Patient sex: M
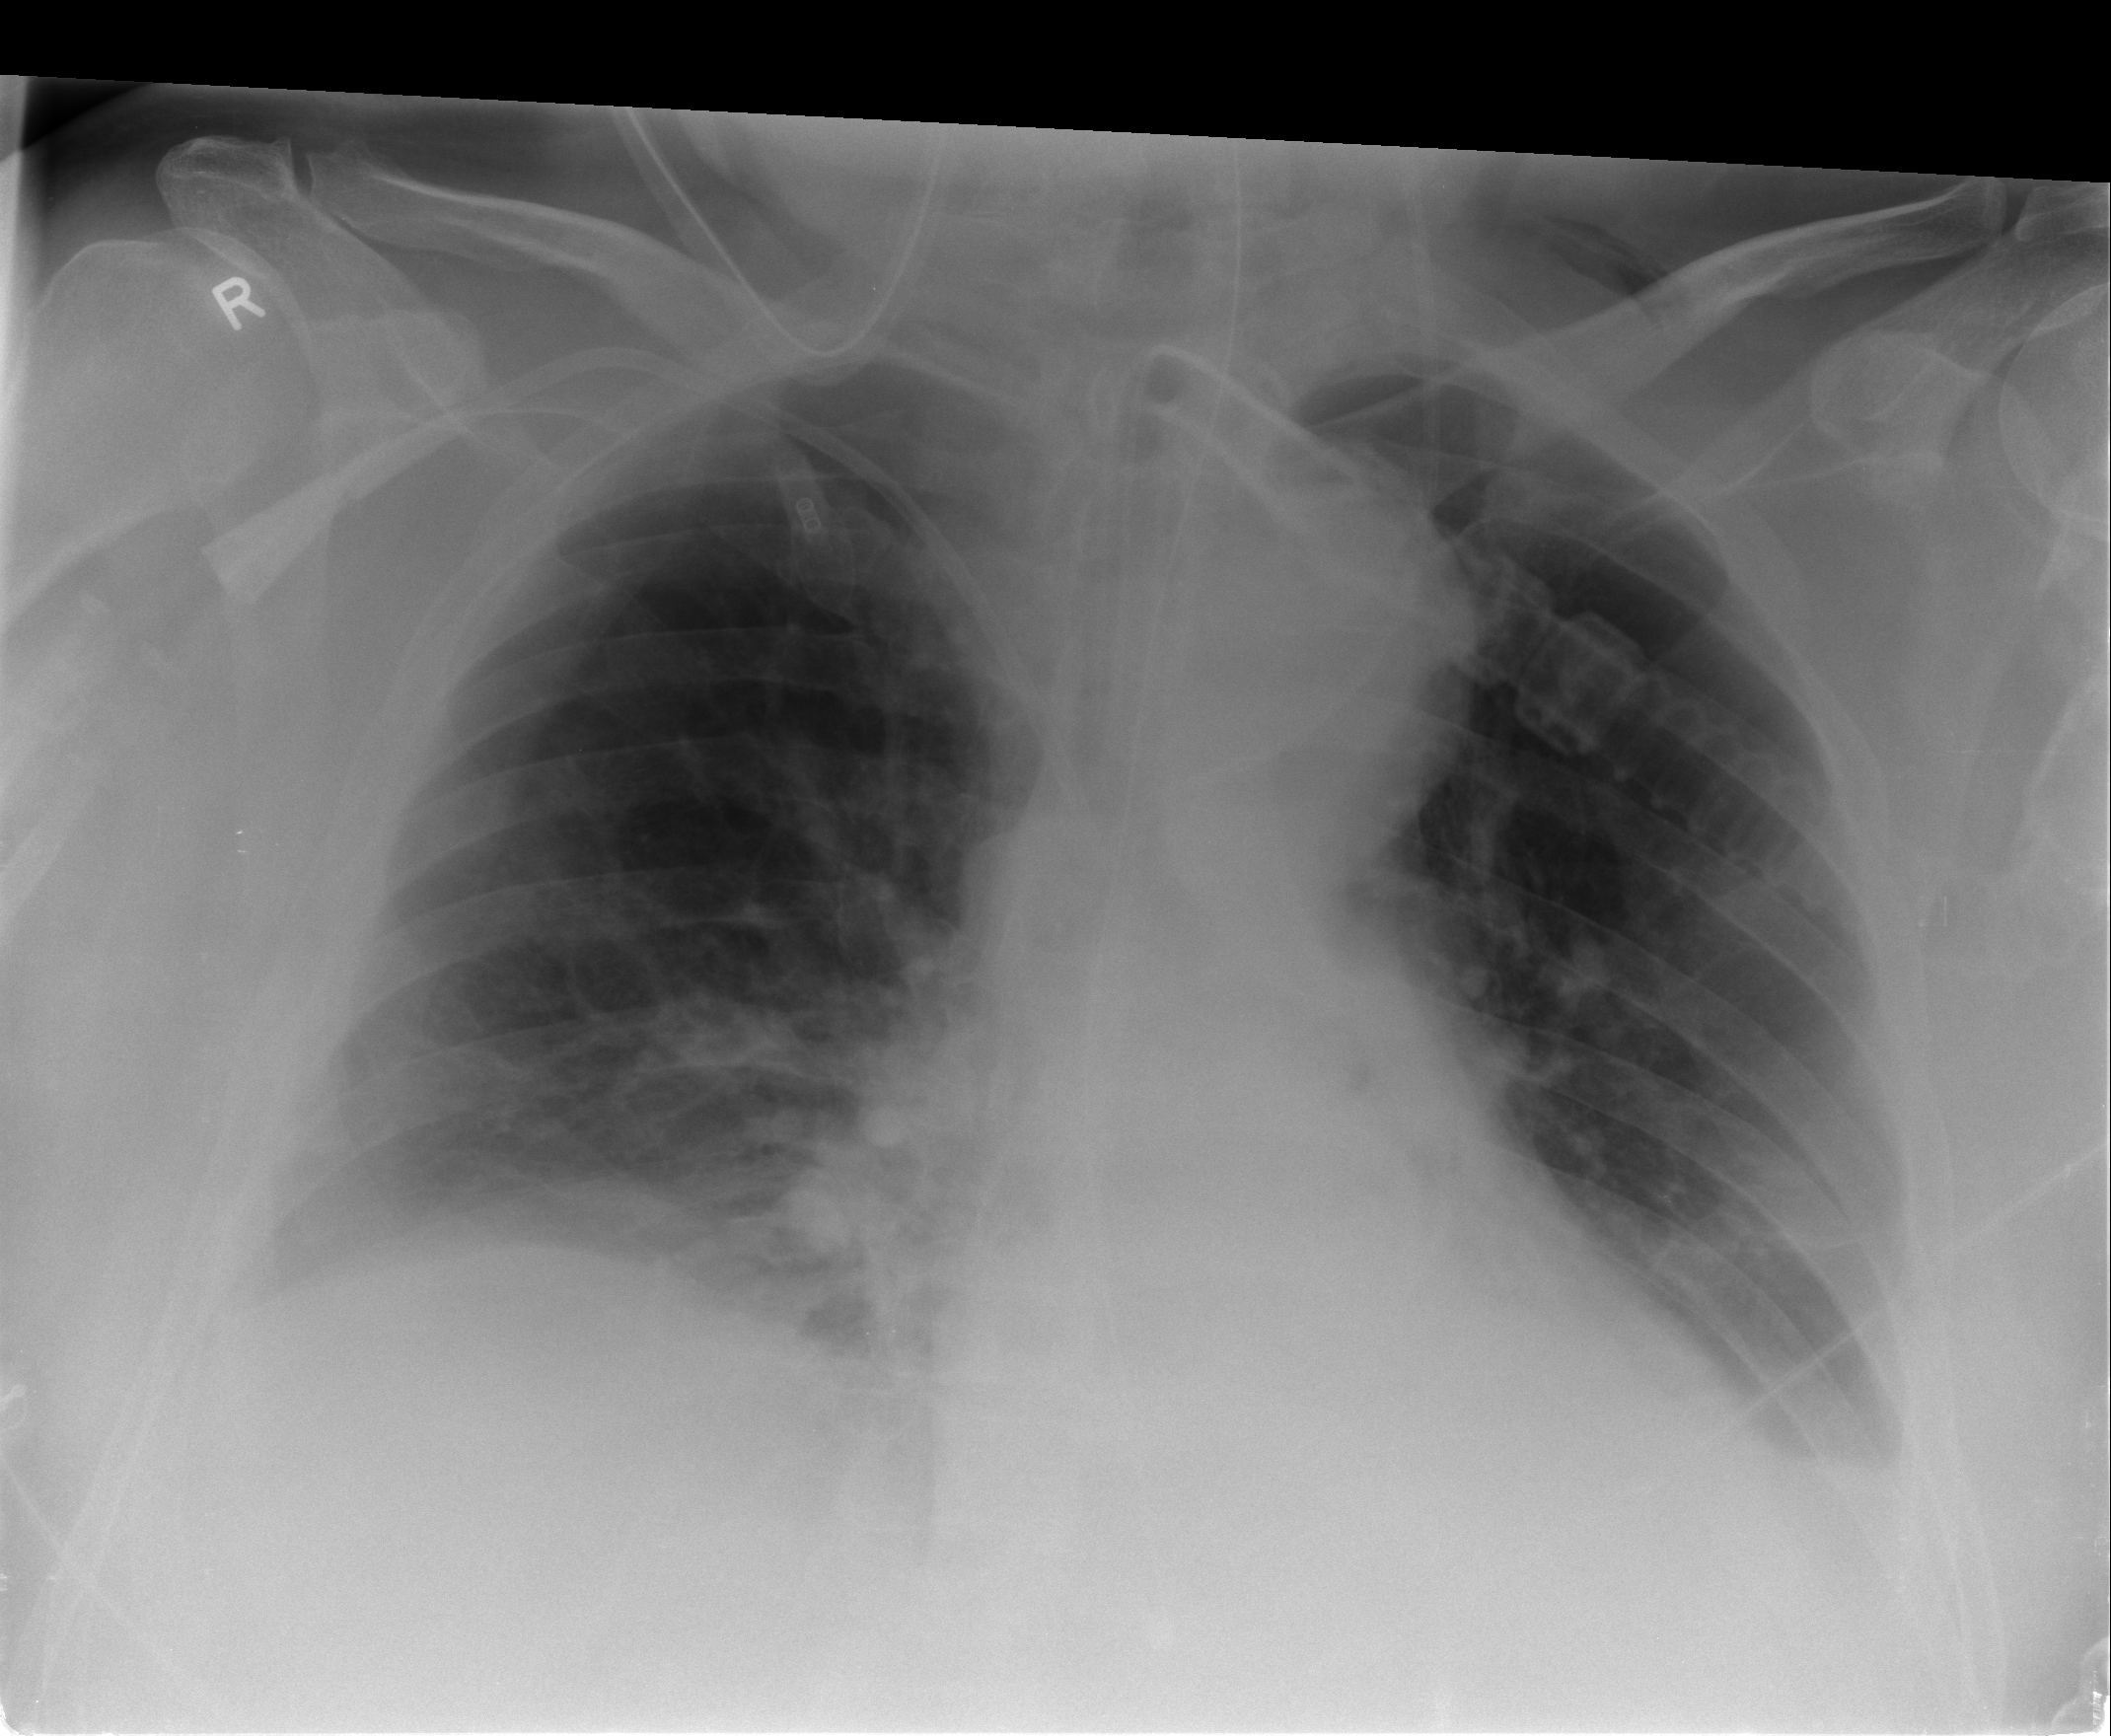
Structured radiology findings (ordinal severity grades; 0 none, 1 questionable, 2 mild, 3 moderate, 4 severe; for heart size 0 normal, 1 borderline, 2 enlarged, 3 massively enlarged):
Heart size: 0
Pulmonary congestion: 0
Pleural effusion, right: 2
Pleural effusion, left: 2
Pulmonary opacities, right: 0
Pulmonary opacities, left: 0
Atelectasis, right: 2
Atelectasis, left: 2